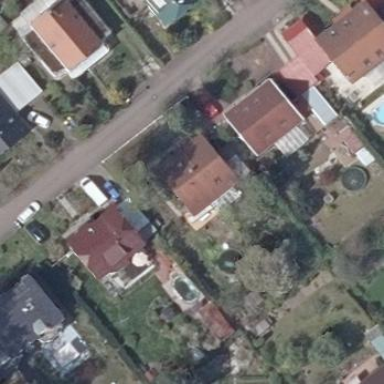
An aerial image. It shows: Simple house.